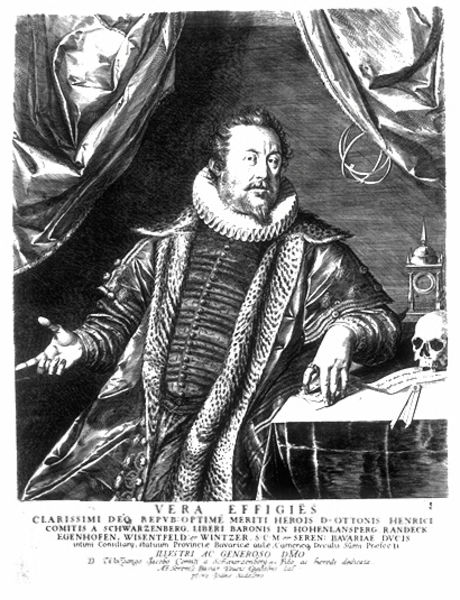
Titel: Bildnis des Grafen Otto Heinrich von Schwarzenberg
Künstler: Johann Sadeler
Institution: (Seriendruck)
Schlagwörter: dunkel, hand, kopf, mann, schatten, umhang, weiß, sitzen, finger, frisur, geste, grau, hell, lampe, laterne, licht, mund, nase, schwarz, stirn, stuhl, tisch, zeichnung, blick, bart, wand, augen, barock, falten, hermelin, kragen, pelz, schädel, vollbart, bildnis, gesten, hals, halskrause, herr, hände, portrait, porträt, tischdecke, vorhang, haare, mantel, pose, sitzend, blatt, bühne, kinn, lippen, fell, schrift, grafik, graphik, rand, dick, vorhänge, zeigefinger, glanz, uhr, rüschen, zeigen, knöpfe, weste, ring, satin, kante, knochen, vanitas, memento mori, philosoph, buch, druck, druckgraphik, schraffur, radierung, stich, seite, schwarzweiß, text, denker, manschetten, posieren, herrscher, tischplatte, krause, armee, spitzbart, buchseite, totenkopf, pelzmantel, brief, mittelalter, wams, gelehrter, gefältelt, dreiviertelfigur, goethe, schauspieler, kupferstich, totenschädel, lehnend, frage, legende, erklären, hinweis, latein, lateinisch, zirkel, lehren, sphäre, sanduhr, portarit, hamlet, armiliarsphäre, hale, wampe, sein oder nicht sein, mart, armilaarsphäre